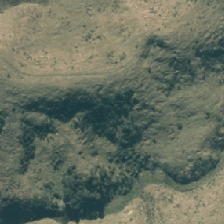
Land cover: high_producing_grassland